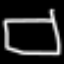
Label: square